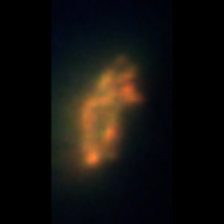
Taxon: Unknown_detritus
Group: Unknown